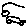
Label: car